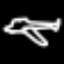
Label: airplane